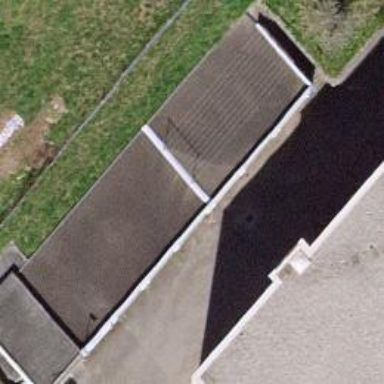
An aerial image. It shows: Group of garages.